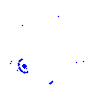
Particle: proton